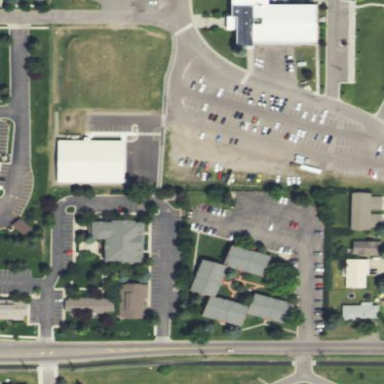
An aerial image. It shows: Parking area.